Brain MRI, t1w sequence, axial 2D slice.
Patient: age 3, sex F, weight 95 kg, height 1.95 m
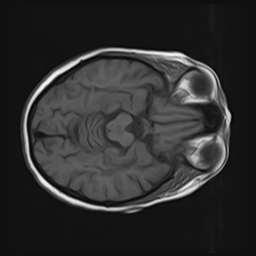